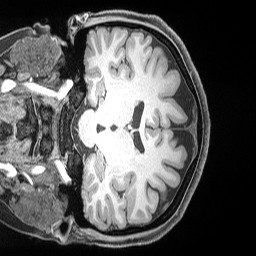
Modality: T1w
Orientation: coronal
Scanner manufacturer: siemens
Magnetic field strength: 3 T
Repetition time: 2.53 s
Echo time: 0.00169 s